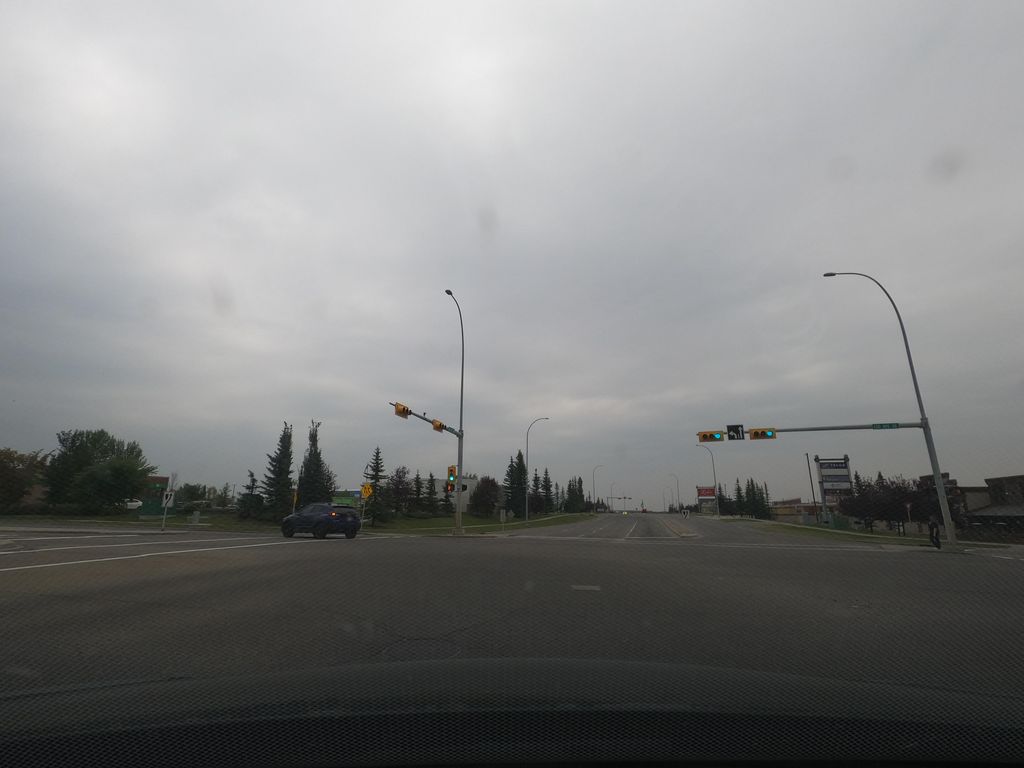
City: calgary